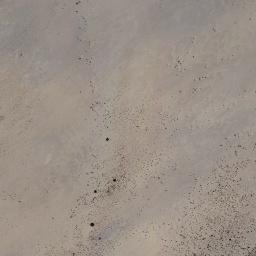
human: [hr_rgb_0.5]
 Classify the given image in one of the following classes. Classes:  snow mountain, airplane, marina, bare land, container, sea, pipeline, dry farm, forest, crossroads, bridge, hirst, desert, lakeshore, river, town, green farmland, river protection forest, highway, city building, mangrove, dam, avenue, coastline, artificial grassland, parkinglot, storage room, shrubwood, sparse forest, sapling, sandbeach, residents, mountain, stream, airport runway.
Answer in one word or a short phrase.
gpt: bare land